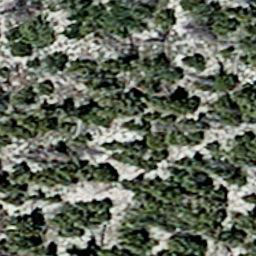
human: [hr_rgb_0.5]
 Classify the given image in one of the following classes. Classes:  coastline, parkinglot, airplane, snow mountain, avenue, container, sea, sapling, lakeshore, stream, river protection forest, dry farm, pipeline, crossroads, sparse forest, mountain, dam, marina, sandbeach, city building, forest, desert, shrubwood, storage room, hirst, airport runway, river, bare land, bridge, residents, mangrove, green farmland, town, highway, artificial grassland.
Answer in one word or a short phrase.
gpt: sparse forest